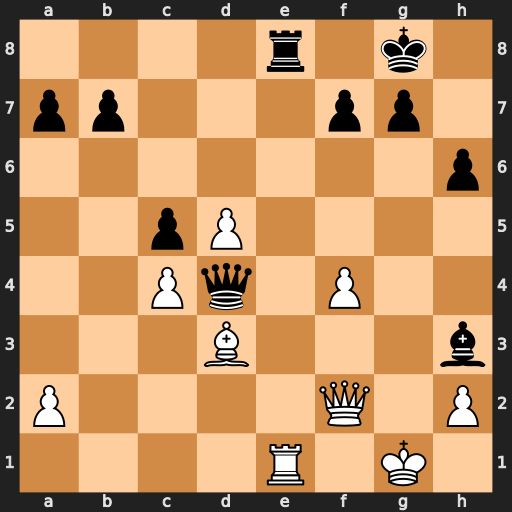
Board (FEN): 4r1k1/pp3pp1/7p/2pP4/2Pq1P2/3B3b/P4Q1P/4R1K1
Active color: w
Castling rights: -
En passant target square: -
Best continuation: Rxe8#